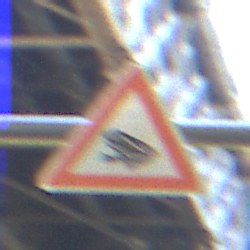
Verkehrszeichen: AmphibienwanderungRechts
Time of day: Midday
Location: Outdoor (Urban)
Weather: Clear
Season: NotSpecified
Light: Natural